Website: crate-barrel
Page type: cross-sells
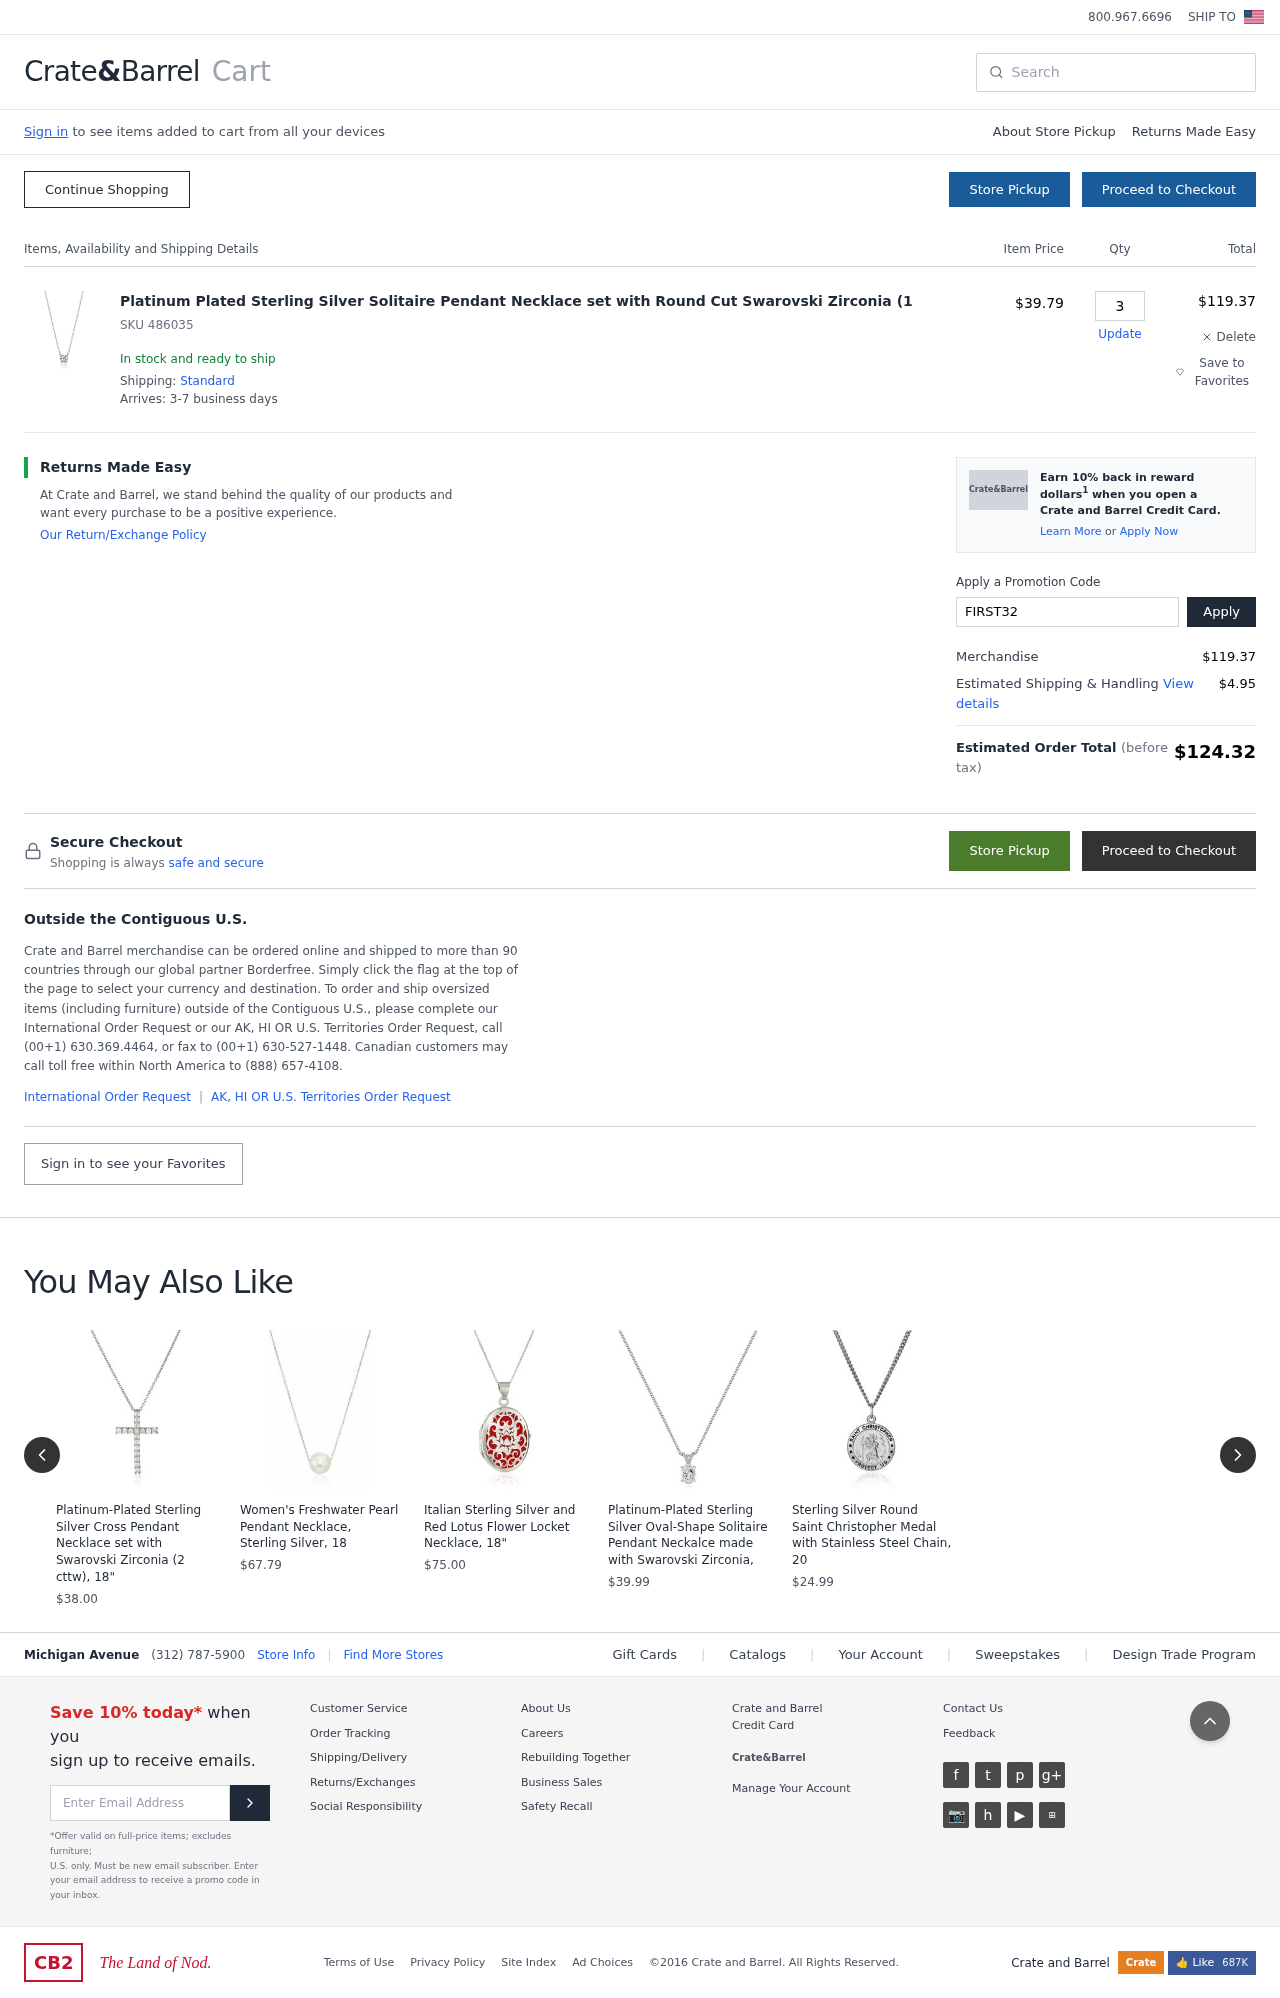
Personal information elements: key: PII_PROMO_CODE
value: FIRST32
Product elements: key: PRODUCT1_NAME
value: Platinum Plated Sterling Silver Solitaire Pendant Necklace set with Round Cut Swarovski Zirconia (1
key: PRODUCT1_PRICE
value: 39.79
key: PRODUCT1_QUANTITY
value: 3
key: PRODUCT2_NAME
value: Platinum-Plated Sterling Silver Cross Pendant Necklace set with Swarovski Zirconia (2 cttw), 18"
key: PRODUCT2_PRICE
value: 38
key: PRODUCT3_NAME
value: Women's Freshwater Pearl Pendant Necklace, Sterling Silver, 18
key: PRODUCT3_PRICE
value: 67.79
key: PRODUCT4_NAME
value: Italian Sterling Silver and Red Lotus Flower Locket Necklace, 18"
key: PRODUCT4_PRICE
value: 75
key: PRODUCT5_NAME
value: Platinum-Plated Sterling Silver Oval-Shape Solitaire Pendant Neckalce made with Swarovski Zirconia,
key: PRODUCT5_PRICE
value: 39.99
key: PRODUCT6_NAME
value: Sterling Silver Round Saint Christopher Medal with Stainless Steel Chain, 20
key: PRODUCT6_PRICE
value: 24.99
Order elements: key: ORDER_SKU
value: SKU 486035
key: ORDER_ITEM_TOTAL
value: $119.37
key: ORDER_SUBTOTAL
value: $119.37
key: ORDER_SHIPPING_COST
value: $4.95
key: ORDER_TOTAL
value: $124.32
Search elements: key: HEADER_SEARCH
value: Search